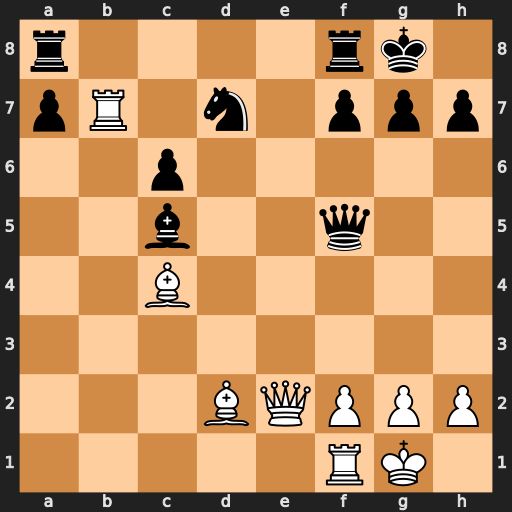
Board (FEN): r4rk1/pR1n1ppp/2p5/2b2q2/2B5/8/3BQPPP/5RK1
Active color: w
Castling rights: -
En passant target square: -
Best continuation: g4 Qf6 Rxd7